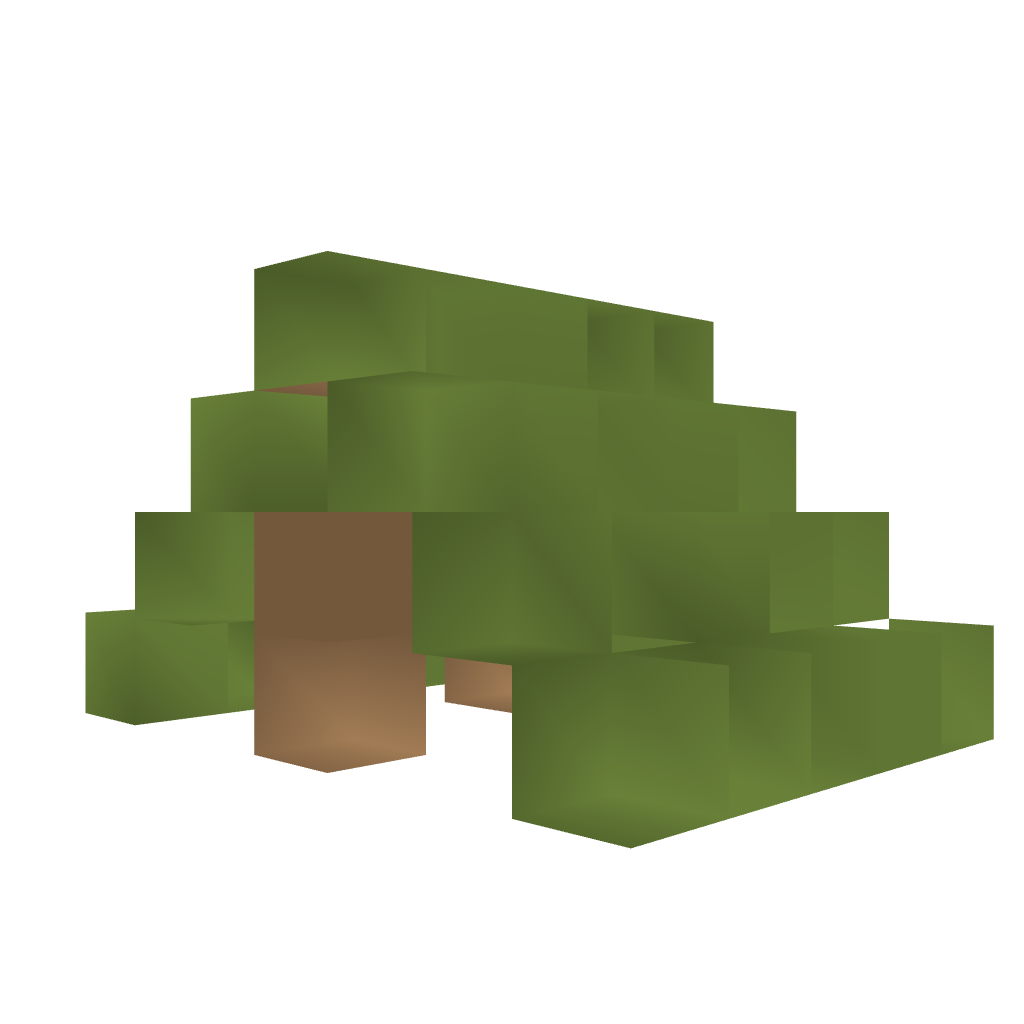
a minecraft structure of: Camping Tent good quality